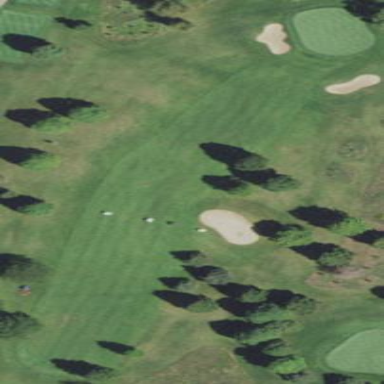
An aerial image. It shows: Grassy area designated as golf fairway.